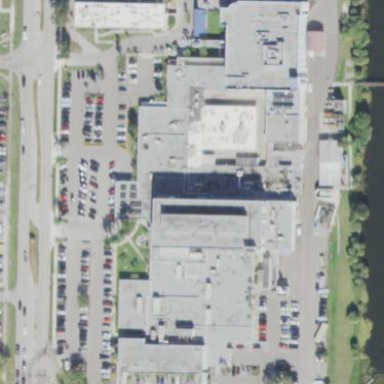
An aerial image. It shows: Hospital building.